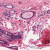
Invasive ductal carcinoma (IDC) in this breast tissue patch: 0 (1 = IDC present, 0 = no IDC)